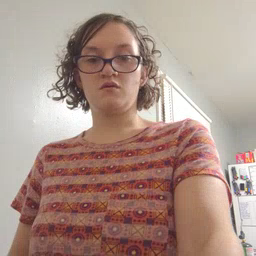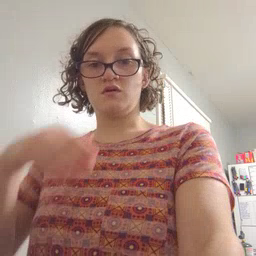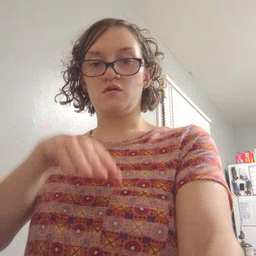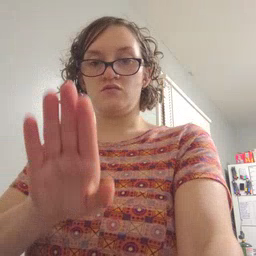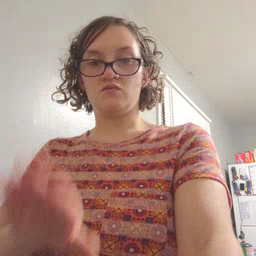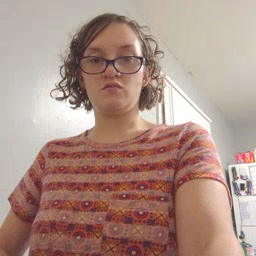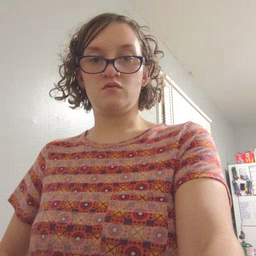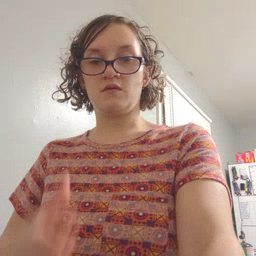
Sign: into